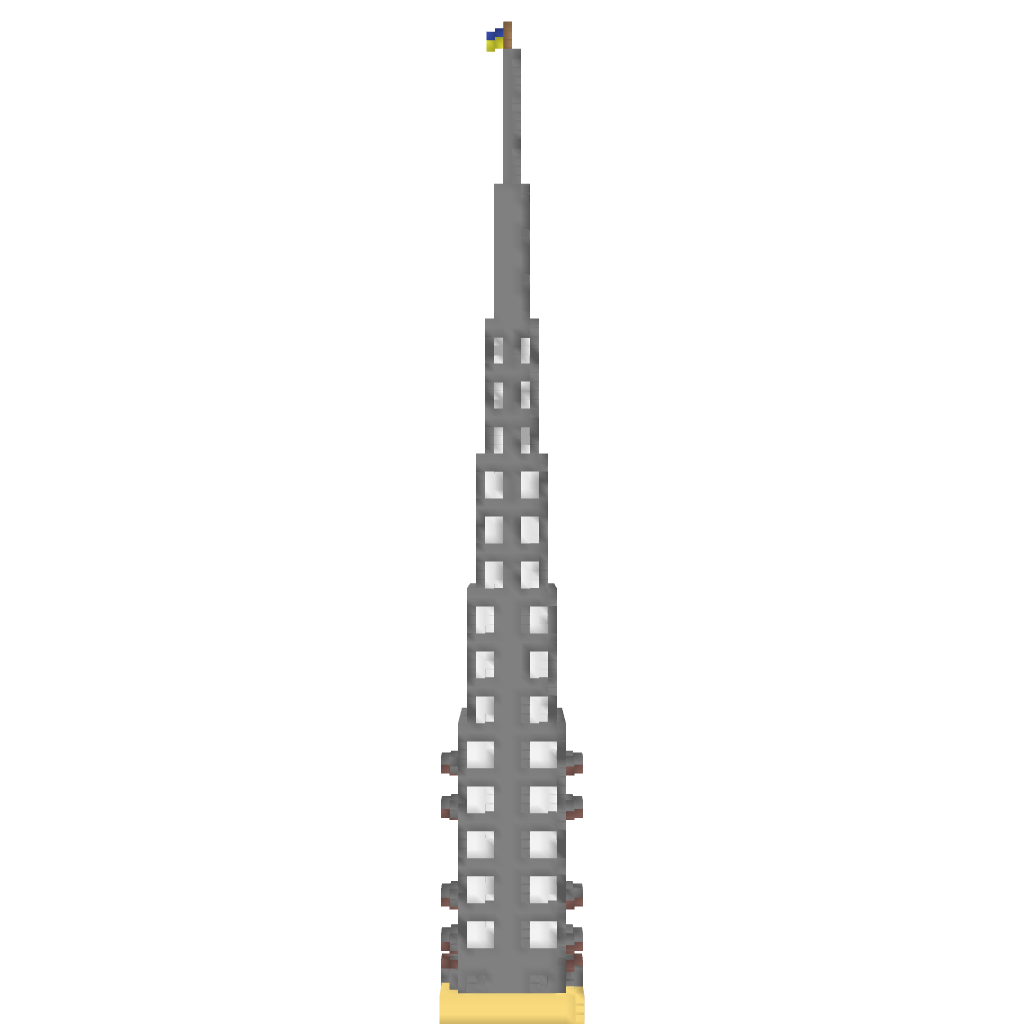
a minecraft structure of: Hotel "Odessa" high quality